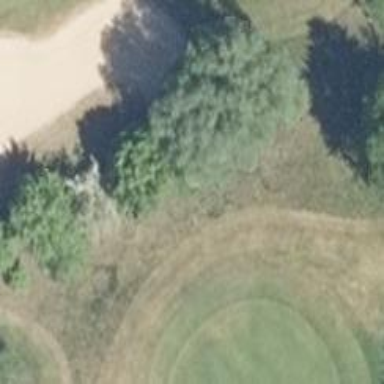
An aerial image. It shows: Bunker on golf course.